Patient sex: M
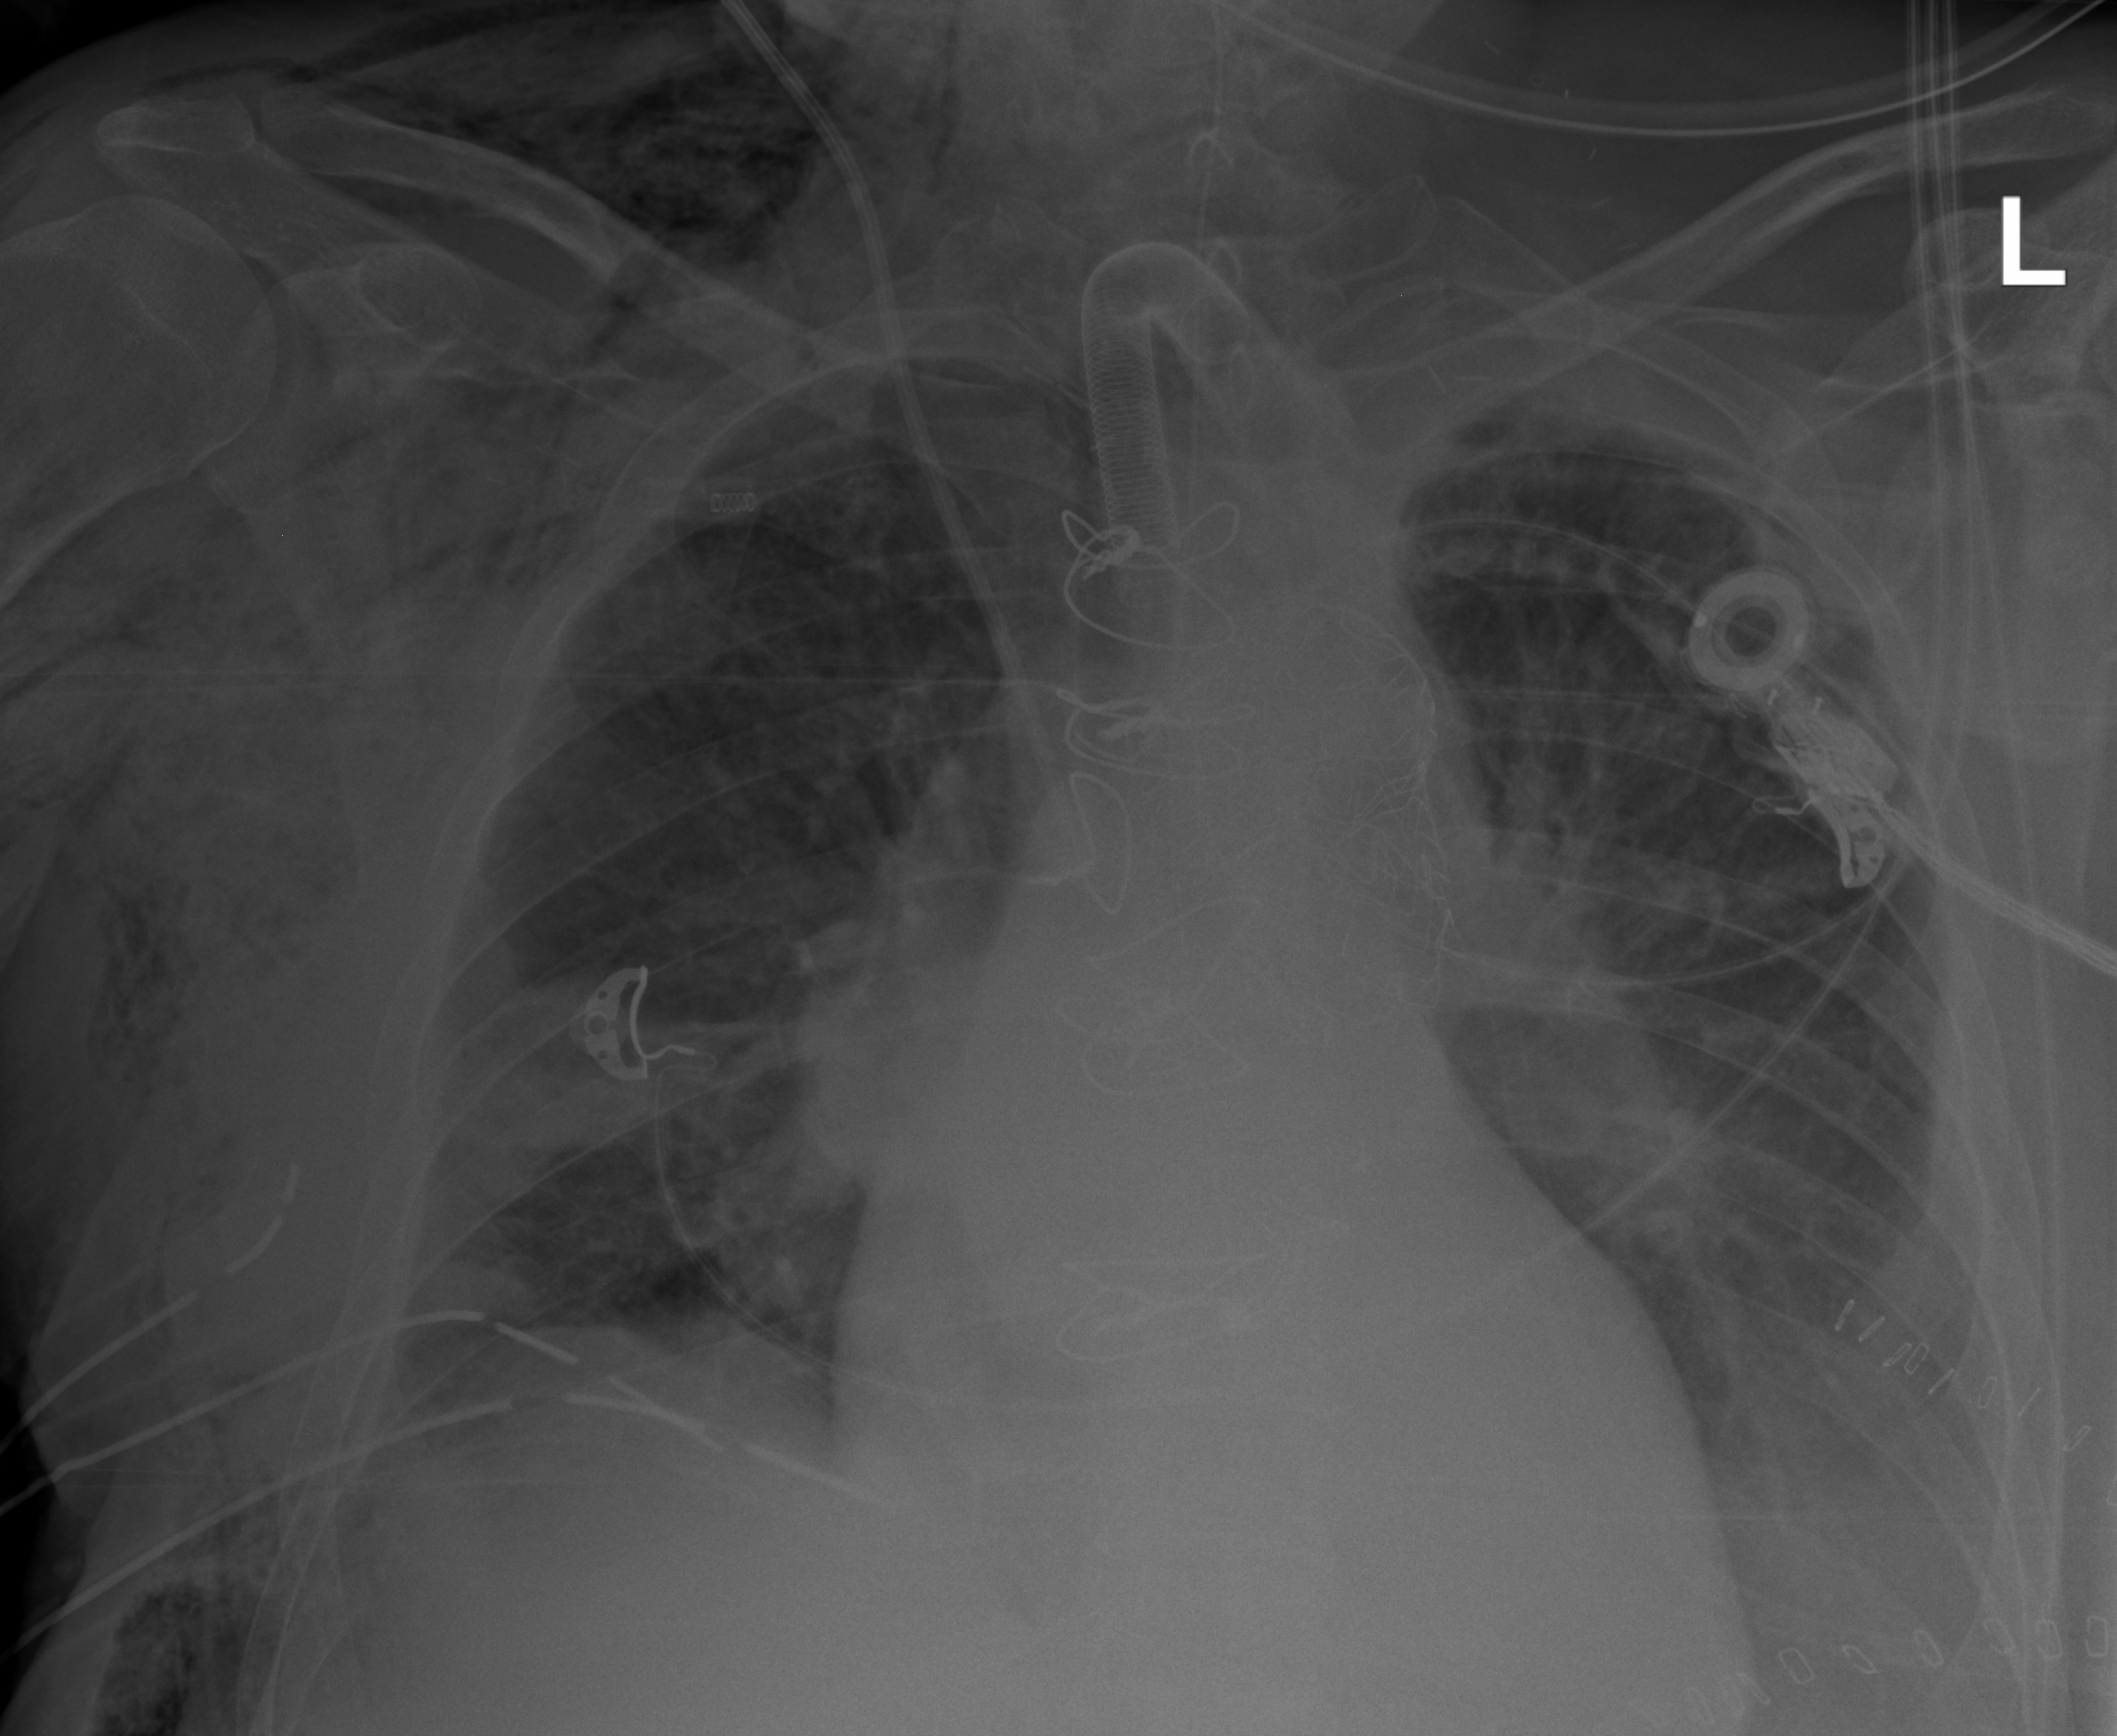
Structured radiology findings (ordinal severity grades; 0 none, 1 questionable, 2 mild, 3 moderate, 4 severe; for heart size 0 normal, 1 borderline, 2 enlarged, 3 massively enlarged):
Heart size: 1
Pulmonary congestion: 2
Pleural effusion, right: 2
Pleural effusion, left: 2
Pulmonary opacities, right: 2
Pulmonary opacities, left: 2
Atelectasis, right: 2
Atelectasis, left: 2